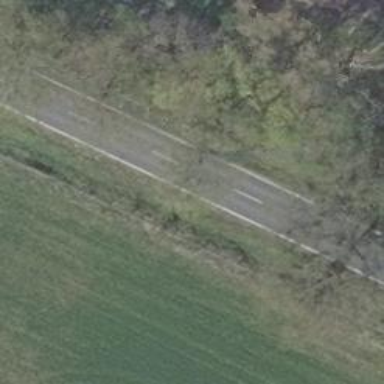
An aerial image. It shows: Secondary road with separate asphalt sidewalk.